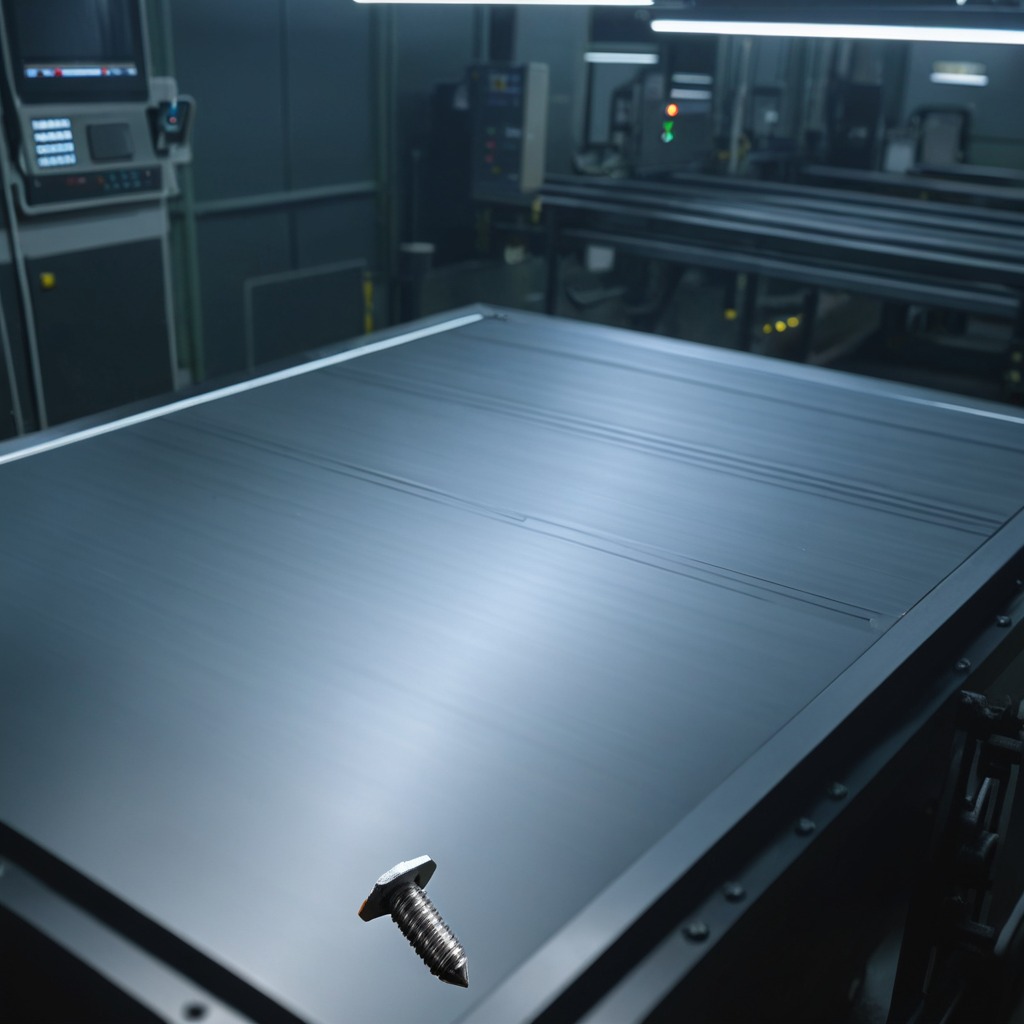
A metal screw is lying on the metal table in a machine shop under fluorescent lights.